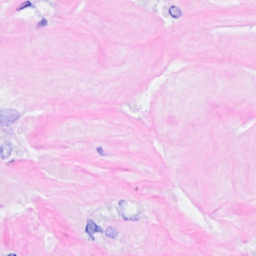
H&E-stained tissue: Breast